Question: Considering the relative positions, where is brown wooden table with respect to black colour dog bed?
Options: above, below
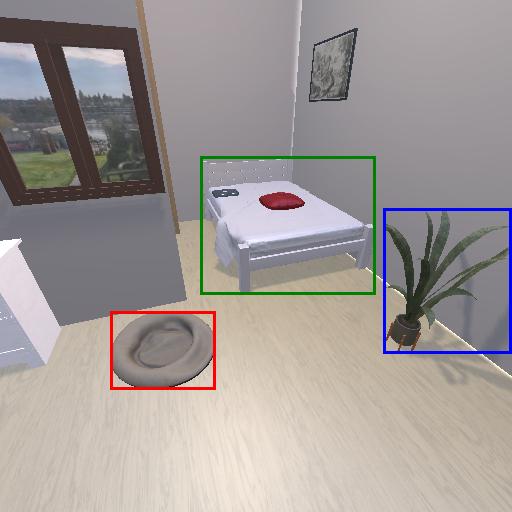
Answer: above